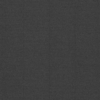
Label: dusty